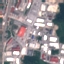
Land use / land cover class: Industrial